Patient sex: M
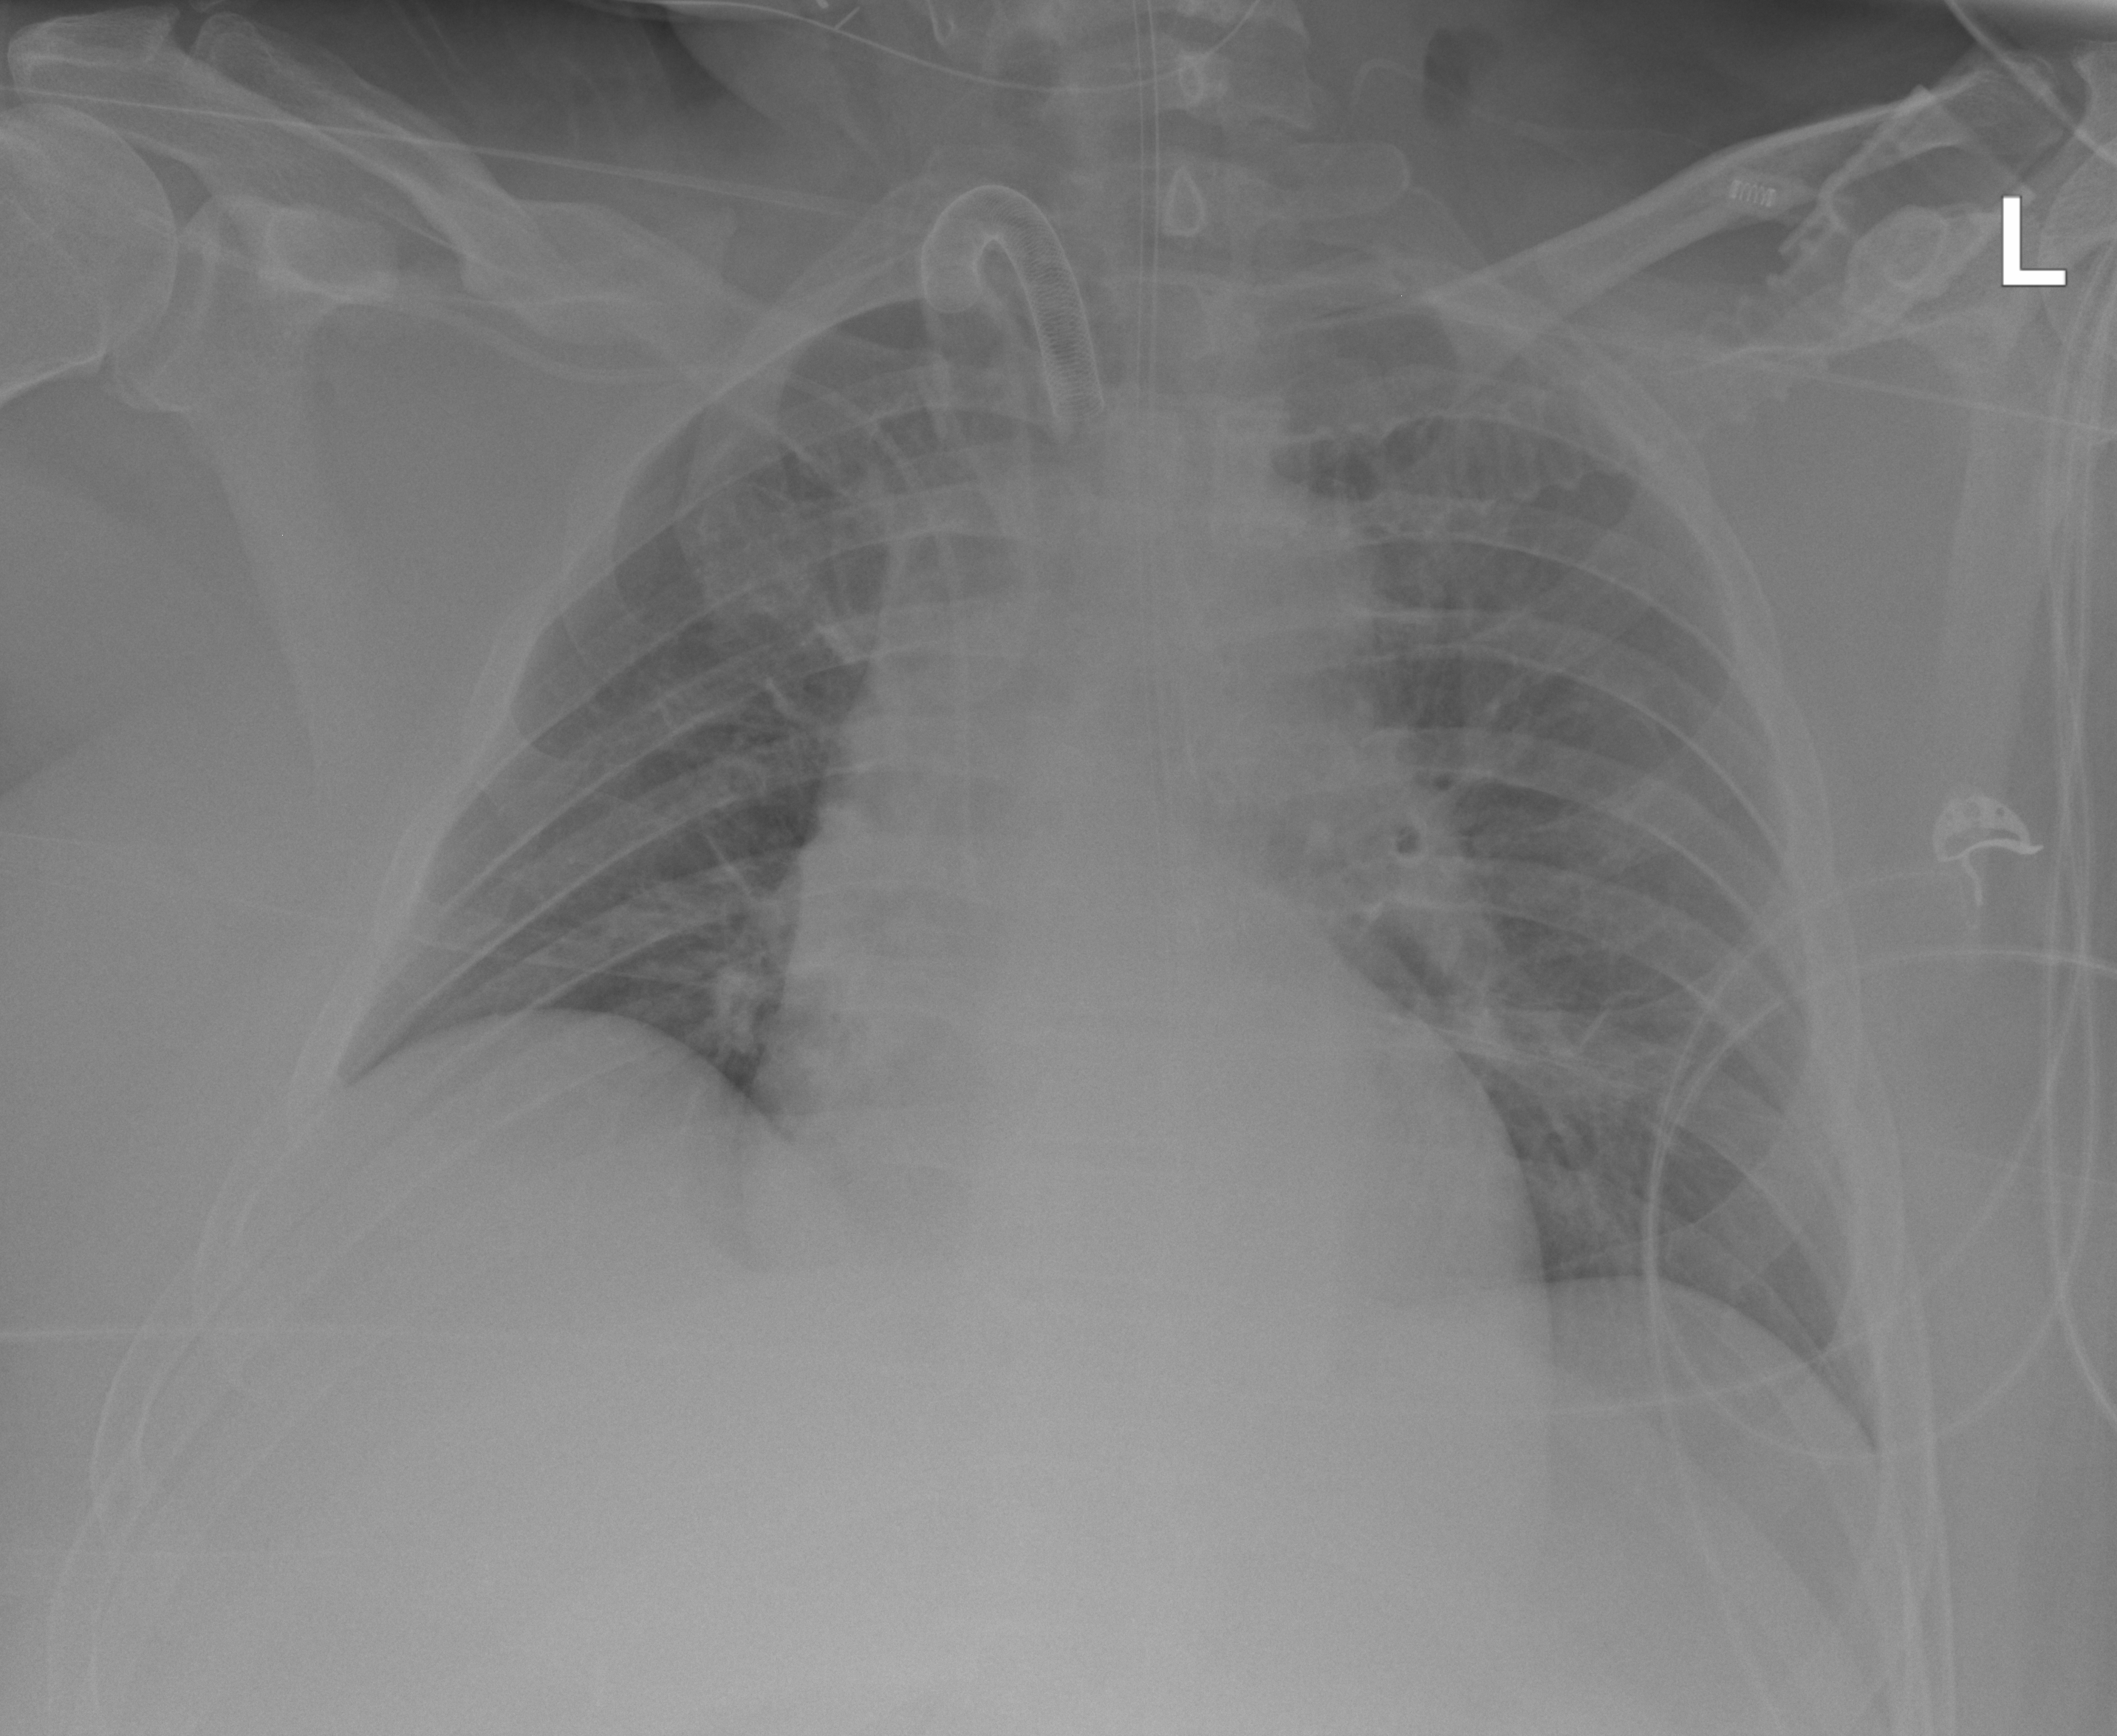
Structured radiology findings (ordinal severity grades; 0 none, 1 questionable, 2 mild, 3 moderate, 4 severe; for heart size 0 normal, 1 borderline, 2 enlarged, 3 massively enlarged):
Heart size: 2
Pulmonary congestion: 2
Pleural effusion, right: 0
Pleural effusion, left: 0
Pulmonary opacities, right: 0
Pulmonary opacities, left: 0
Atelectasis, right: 0
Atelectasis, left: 0